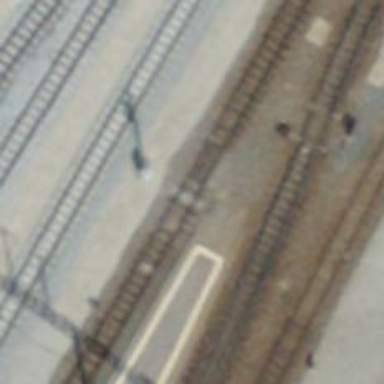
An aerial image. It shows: Railway signal.